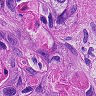
Metastatic tissue present: yes